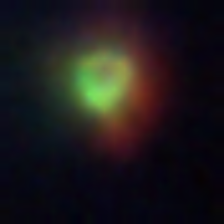
Taxon: NanoPlankton
Group: Other